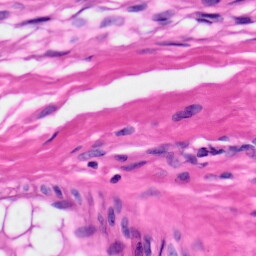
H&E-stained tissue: Skin